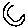
Label: moon